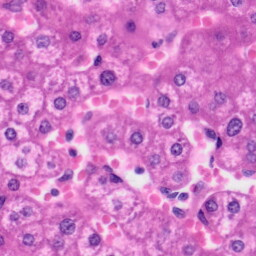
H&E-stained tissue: Liver